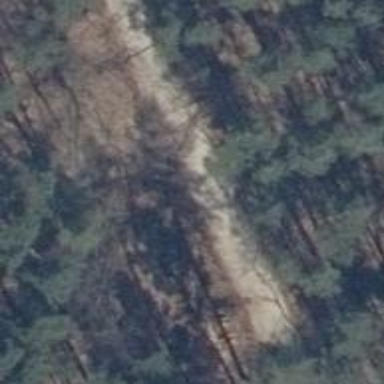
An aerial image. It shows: Track road with grade3 tracktype.